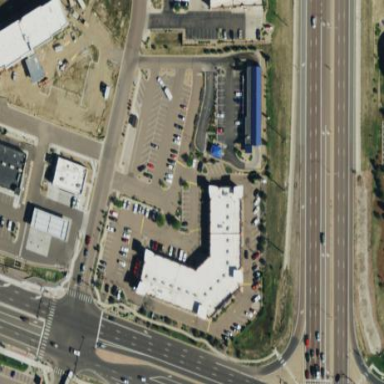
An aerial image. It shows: Retail building.